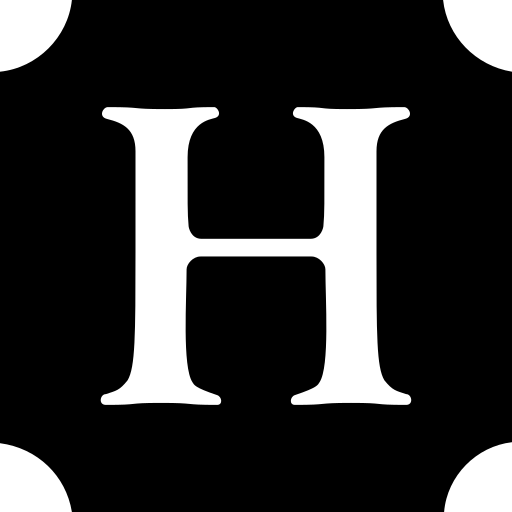
Tags: icon, FontAwesome, fa-icon, brand, hire, a, helper